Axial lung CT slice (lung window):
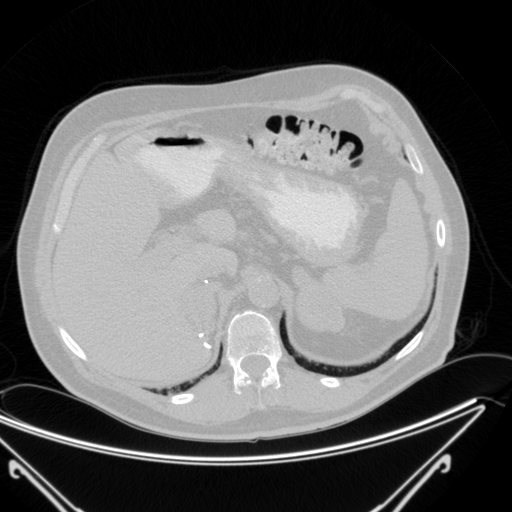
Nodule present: no